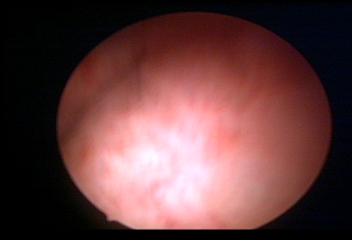
Modality: WLC
Class: Normal mucosa
Bladder cancer association: No